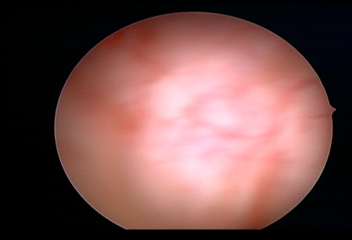
Modality: WLC
Class: Normal mucosa
Bladder cancer association: No